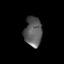
Tissue: skin
Cell type: Fibroblasts
Senescence score: 0.8078
Nuclear area (px): 513
Mean DAPI intensity: 92.062